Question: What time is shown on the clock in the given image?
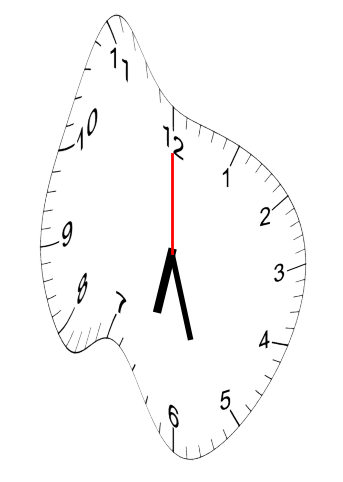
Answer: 06:27:00